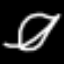
Label: leaf